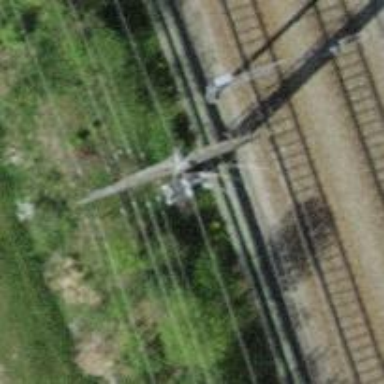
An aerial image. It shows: Concrete power pole.